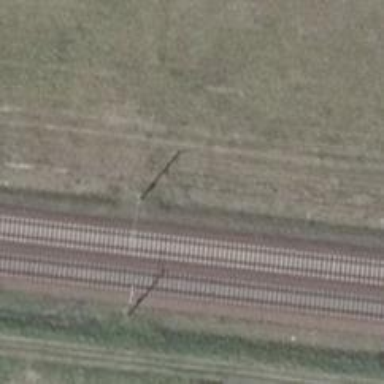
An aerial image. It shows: Milestone along the railway track with catenary mast.